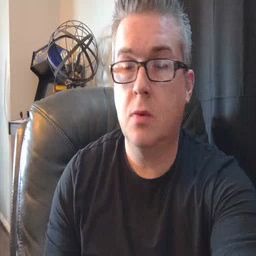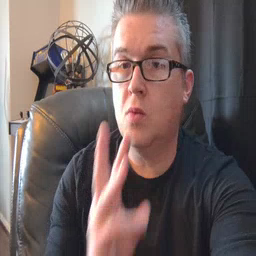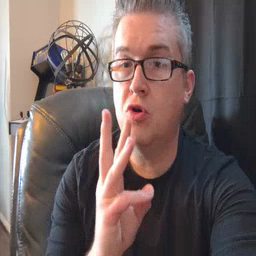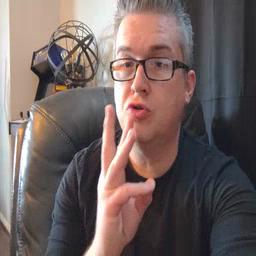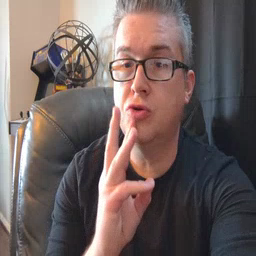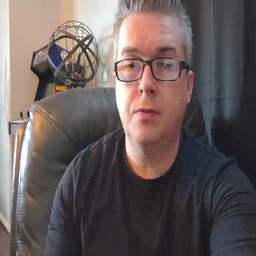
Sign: water